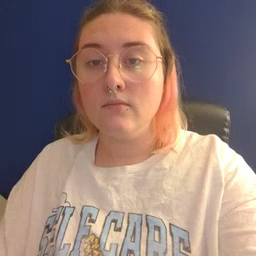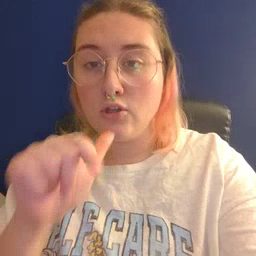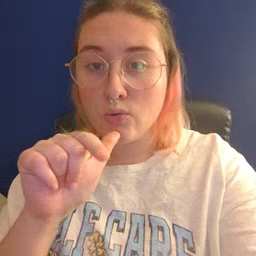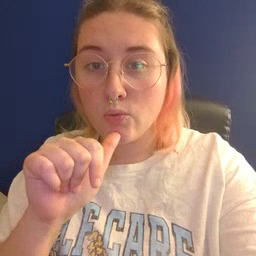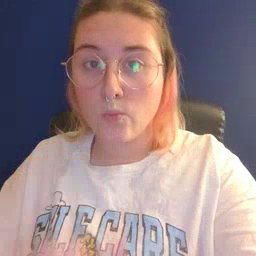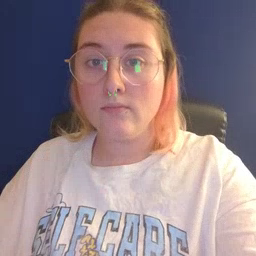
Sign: who